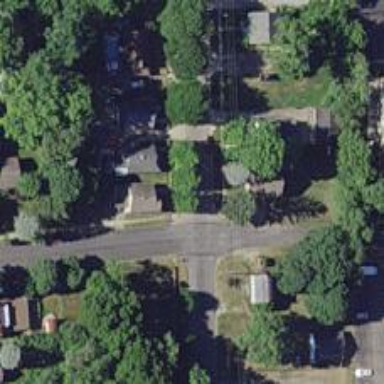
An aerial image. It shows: Residential road.